Question: I'd like to be able to add remove rows columns from a html table (aka. resize it)
The table should be rectangular, it'll represent some 2D array value later.
As the table will be refreshed many times and could get big in size, i don't think it'll be a good solution to empty it and fill it again.
I thought of resizing the one I have now and clearing the previous edited cells before working on the new ones.
My problem is in resizing, I could think of some solution by iterating through rows and adding removing cells, then add remove the rows, but I'm asking if there's some ready solution using js or jQuery to do this job or at least add remove columns?
Sample Table (5x3)

'''
<table class="table-editor" id="table1">
<colgroup class=""></colgroup>
<colgroup class=""></colgroup>
<colgroup class=""></colgroup>
<colgroup class=""></colgroup>
<colgroup class=""></colgroup>
<tbody>
<tr class="highlighted-row">
<td>*</td>
<td></td>
<td></td>
<td></td>
<td></td>
</tr>
<tr class="normal-row">
<td></td>
<td>*</td>
<td></td>
<td></td>
<td></td>
</tr>
<tr class="normal-row">
<td></td>
<td></td>
<td>*</td>
<td></td>
<td></td>
</tr>
</tbody>
</table>
'''
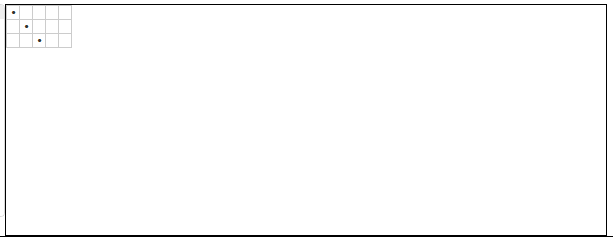
Answer: Here's an example. <URL>
I added the buttons below your table to start the show:
'''
<input id="addcol" type="button" value="Add Column" />
<input id="remcol" type="button" value="Reomve Column" />
<input id="addrow" type="button" value="Add row" />
<input id="remrow" type="button" value="Remove row" />
'''
jQuery/Javascript:
'''
$(document).ready(function() {
$('#addcol').click(function() {
var $tablerow = $('table.table-editor').find('tr');
count = 0;
$tablerow.each(function(index, value){
count += 1;
//alert('Working on row: ' + count);
var $listitem = $(this);
//alert('ListItem: ' + $listitem.index());
n = parseInt($listitem.index());
//alert('Value of n: ' + n);
var $newRow = $("<td>" + n + "</td>");
$("table.table-editor tr:eq(" + n + ")").append($newRow);
});
});
$('#remcol').click(function() {
var $tablerow = $('table.table-editor').find('tr');
$tablerow.each(function(index, value){
$("table.table-editor tr:eq("+index+") td:eq(-1)").remove();
});
});
$('#addrow').click(function() {
$('table.table-editor').append("<tr></tr>");
$('table.table-editor tr:eq(0) td').each(function(index, value){
$("table.table-editor tr:eq(-1)").append("<td>"+index+"</td>");
});
});
$('#remrow').click(function() {
$('table.table-editor tr:eq(-1)').remove();
});
}); //END $(document).ready()
'''
<URL>